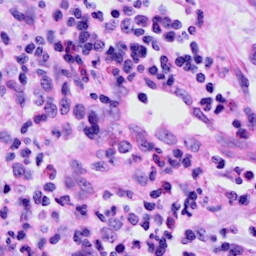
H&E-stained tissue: Cervix